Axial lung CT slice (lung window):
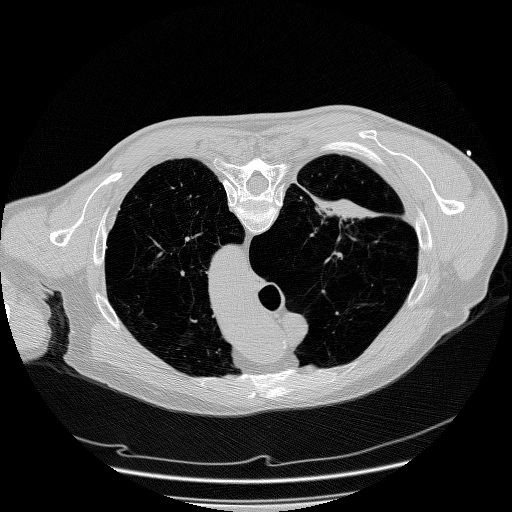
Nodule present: no